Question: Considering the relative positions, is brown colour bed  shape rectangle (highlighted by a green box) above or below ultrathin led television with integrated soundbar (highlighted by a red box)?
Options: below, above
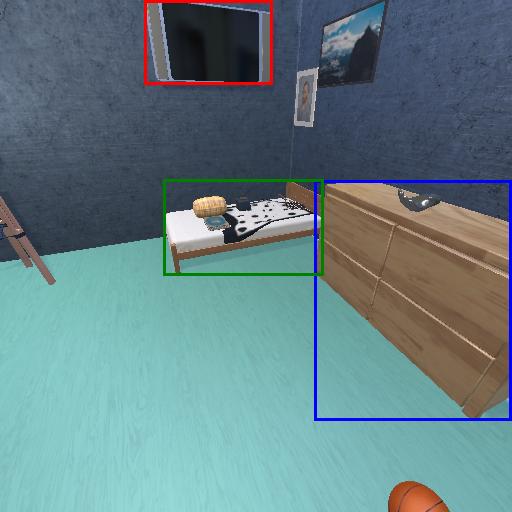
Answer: below